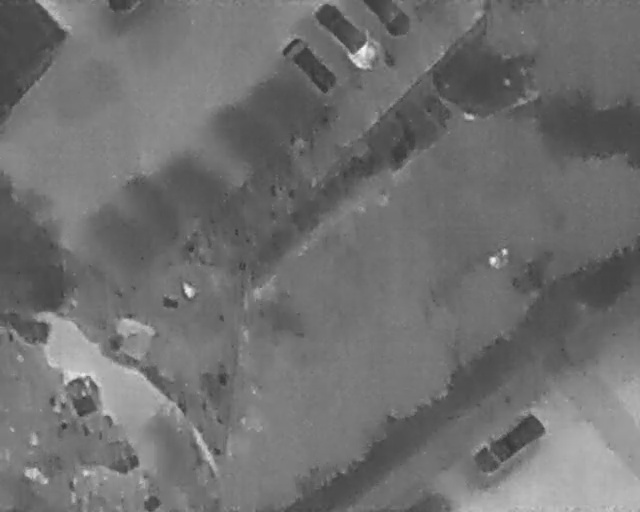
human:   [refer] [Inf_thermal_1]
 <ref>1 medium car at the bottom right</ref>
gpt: <box>[[76, 79, 82, 94, 143]]</box>